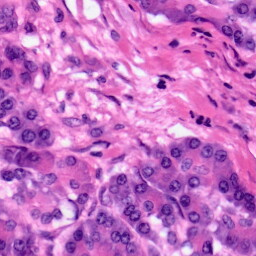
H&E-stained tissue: Pancreatic